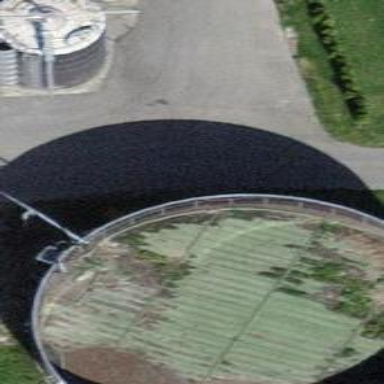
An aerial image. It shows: Storage tank that is man-made.